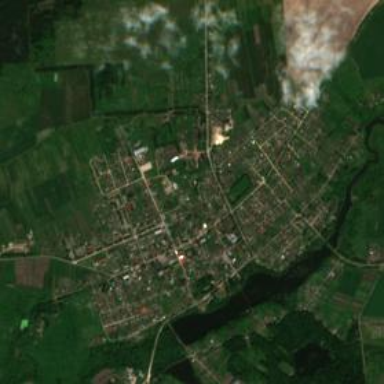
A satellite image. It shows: Town.